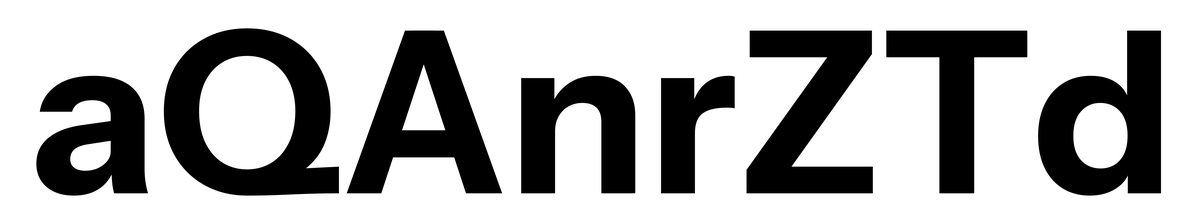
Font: InstrumentSans_Bold